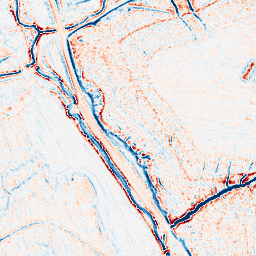
Category: edge_preserving
Decomposition family: bilateral
Decomposition parameters: d: 9
sigma_color: 25
sigma_space: 50
Upsampling method: fft_zeropad
Upsampling parameters: scale: 4
Upsampling scale: 4